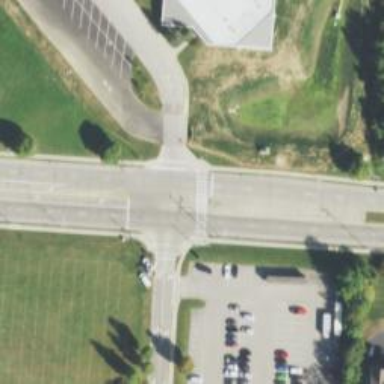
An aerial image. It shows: Zebra crossing.